Question: I want to remove the distance from the status bar to the navigation bar. how to do it?

'''
if ([self.navBar respondsToSelector:@selector(setBackgroundImage:forBarMetrics:)])
{
[self.navBar setBackgroundImage:[UIImage imageNamed:@"bar-top"]
forBarMetrics:UIBarMetricsDefault];
}
'''
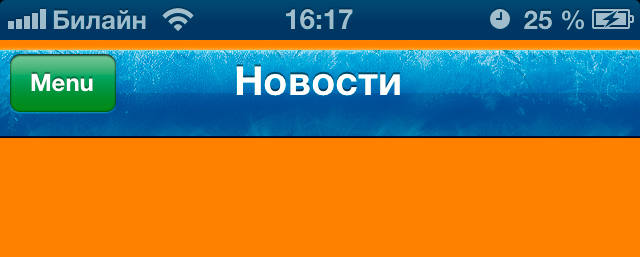
Answer: try this:
'''
self.navigationController.navigationBar.frame.size.height
'''
or u can create your custom one.
<URL>
or
<URL>